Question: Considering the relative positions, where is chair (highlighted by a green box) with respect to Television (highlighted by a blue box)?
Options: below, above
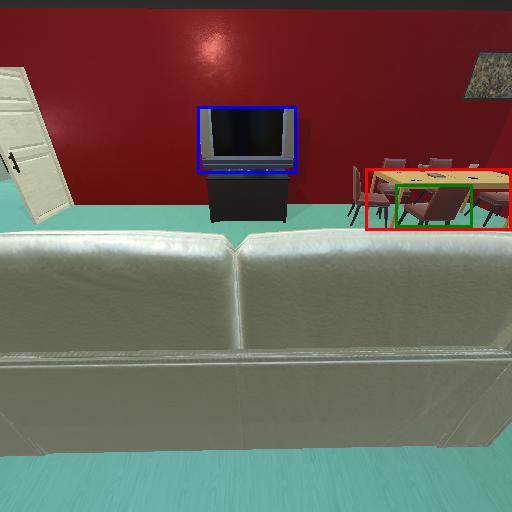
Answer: below